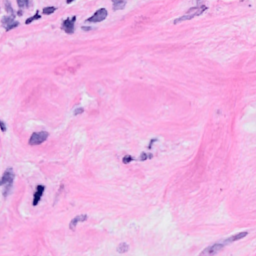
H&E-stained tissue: Breast